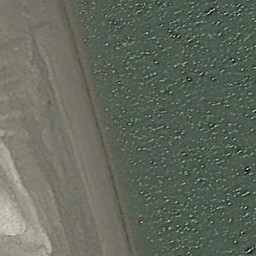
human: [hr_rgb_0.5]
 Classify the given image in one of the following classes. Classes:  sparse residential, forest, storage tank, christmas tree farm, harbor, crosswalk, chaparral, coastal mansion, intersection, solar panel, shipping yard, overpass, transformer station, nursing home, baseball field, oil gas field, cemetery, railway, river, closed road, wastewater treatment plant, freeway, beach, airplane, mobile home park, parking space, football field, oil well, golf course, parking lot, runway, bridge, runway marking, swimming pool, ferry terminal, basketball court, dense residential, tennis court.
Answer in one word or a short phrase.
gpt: beach